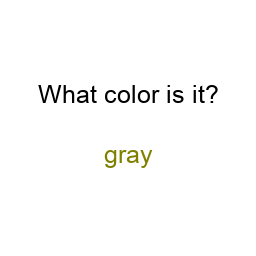
Color: olive
Color name shown: gray
Background color: white
Question text color: black